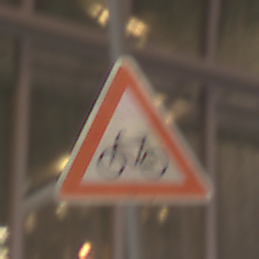
Verkehrszeichen: RadverkehrRechts
Umgebung: Indoor, Urban
Tageszeit: NotSpecified
Wetter: NotSpecified
Licht: Artificial
Jahreszeit: NotSpecified
Kontrast: MediumContrast